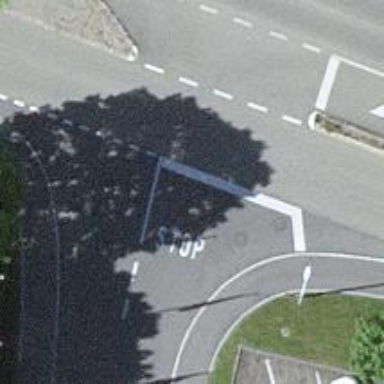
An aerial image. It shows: Road with stop sign.